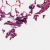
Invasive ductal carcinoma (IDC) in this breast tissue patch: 0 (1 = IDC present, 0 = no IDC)